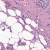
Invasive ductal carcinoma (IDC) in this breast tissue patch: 1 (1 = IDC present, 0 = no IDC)